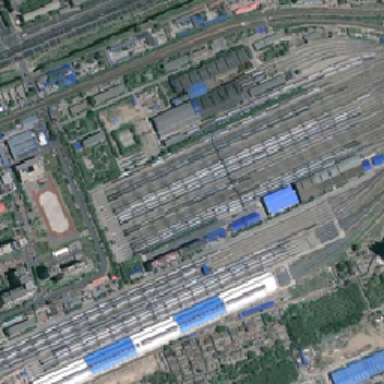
Several railway lines will stop on the side-by-side tracks that meet several railway lines .